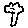
Label: tree